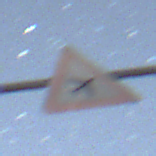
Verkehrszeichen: FlugbetriebLinks
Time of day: Night
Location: Outdoor (Nature)
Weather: Clear
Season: NotSpecified
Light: Natural